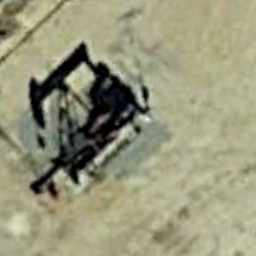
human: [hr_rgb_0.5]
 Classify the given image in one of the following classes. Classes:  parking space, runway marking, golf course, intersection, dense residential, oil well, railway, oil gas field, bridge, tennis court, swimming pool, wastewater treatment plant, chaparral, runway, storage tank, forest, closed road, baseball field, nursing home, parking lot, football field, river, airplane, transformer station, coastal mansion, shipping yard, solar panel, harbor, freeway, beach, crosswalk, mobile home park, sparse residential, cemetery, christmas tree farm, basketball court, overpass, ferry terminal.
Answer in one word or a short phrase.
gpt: oil well